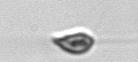
Label: Cryptophyta